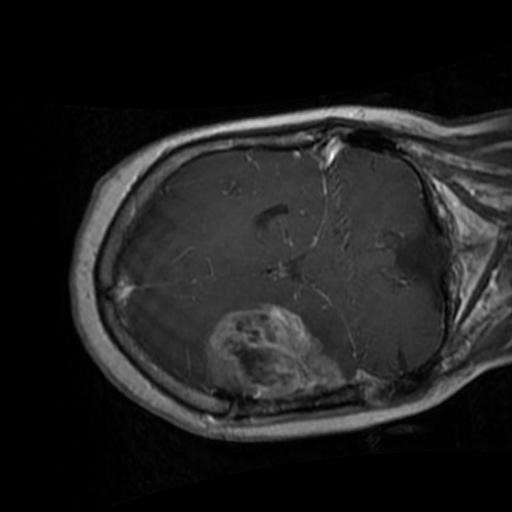
Label: brain_glioma